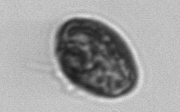
Label: Prorocentrum